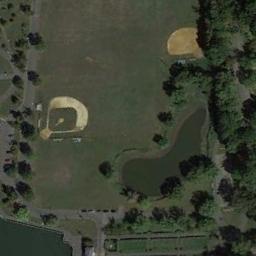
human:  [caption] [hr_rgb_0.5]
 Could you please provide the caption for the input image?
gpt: Two baseball diamonds surrounded by some trees and a lake beside .

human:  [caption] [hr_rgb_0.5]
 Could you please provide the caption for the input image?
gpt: There are two baseball diamonds in the grass surrounded by the trees .

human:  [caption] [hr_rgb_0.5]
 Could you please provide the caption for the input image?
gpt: Lots of trees are beside the  baseball diamond .

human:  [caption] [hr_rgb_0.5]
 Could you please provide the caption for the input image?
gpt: There are two baseball diamonds in the middle of grass surrounded by many trees .

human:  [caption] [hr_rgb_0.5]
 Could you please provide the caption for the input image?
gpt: There is a white house on the edge of the baseball field .